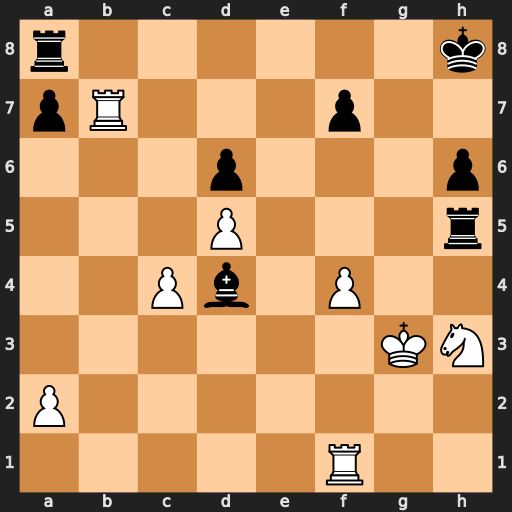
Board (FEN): r6k/pR3p2/3p3p/3P3r/2Pb1P2/6KN/P7/5R2
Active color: w
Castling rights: -
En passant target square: -
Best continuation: Kg4 Rxh3 Kxh3